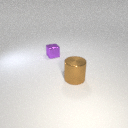
small purple metal cube to the left of large brown metal cylinder